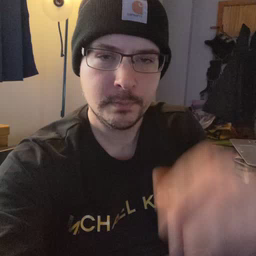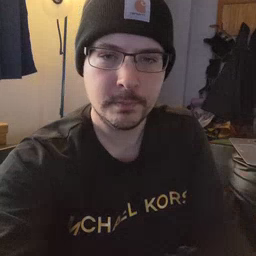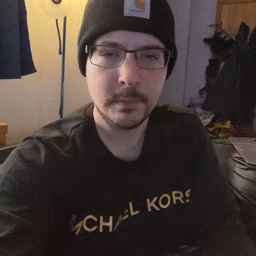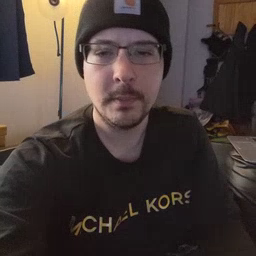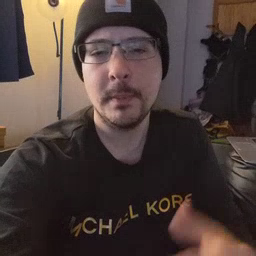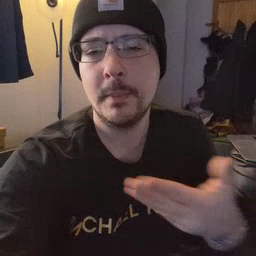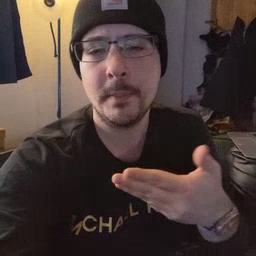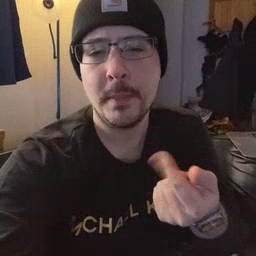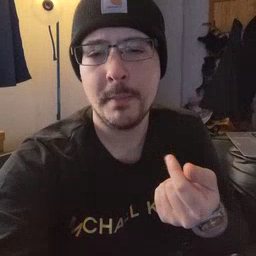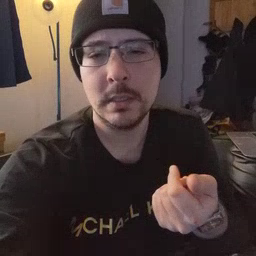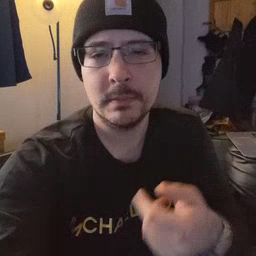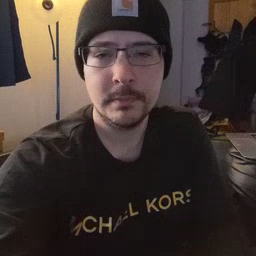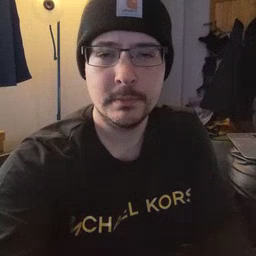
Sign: puppy